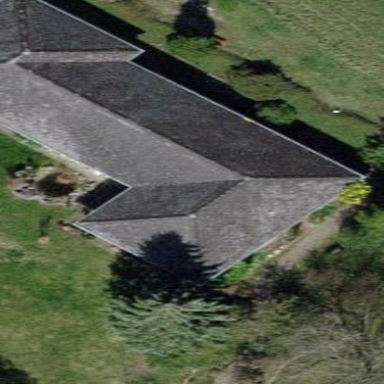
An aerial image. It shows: Detached building with hipped roof.